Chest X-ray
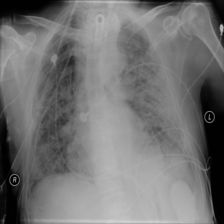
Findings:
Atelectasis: negative
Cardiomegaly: negative
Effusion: negative
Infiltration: negative
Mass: negative
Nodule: negative
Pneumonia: negative
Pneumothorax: positive
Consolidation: negative
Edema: negative
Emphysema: negative
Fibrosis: negative
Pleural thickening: negative
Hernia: negative